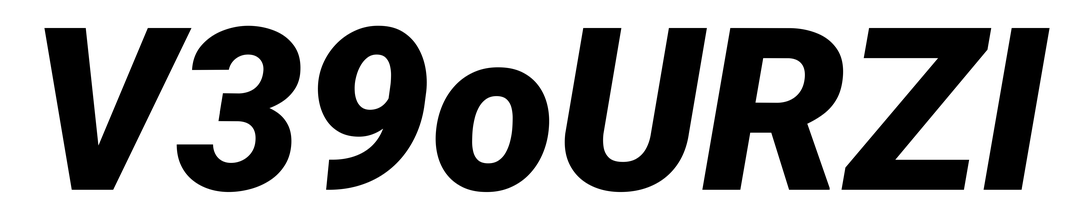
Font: Roboto-Italic_Black_Italic